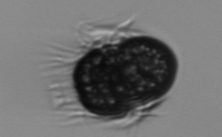
Label: Mesodinium